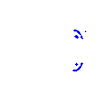
Particle: proton